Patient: sex M, age 76
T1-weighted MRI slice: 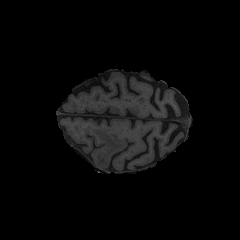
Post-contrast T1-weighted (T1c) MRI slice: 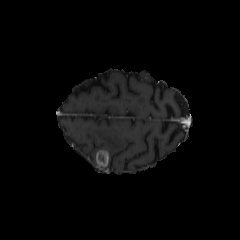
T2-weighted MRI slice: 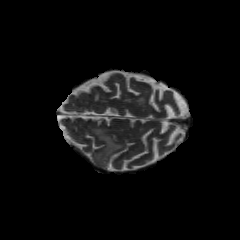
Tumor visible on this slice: yes
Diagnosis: Glioblastoma, IDH-wildtype
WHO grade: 4